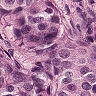
Metastatic tissue present: yes